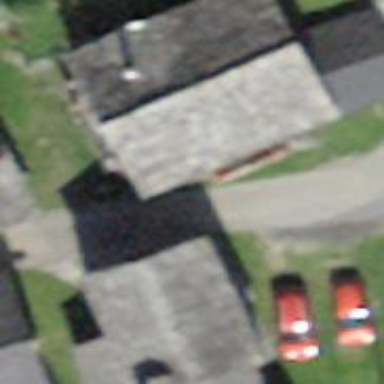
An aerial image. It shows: Simple house.